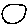
Label: circle